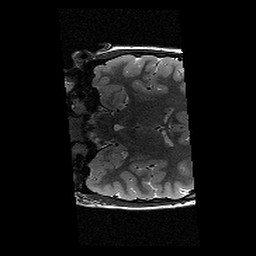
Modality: T2w
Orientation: coronal
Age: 10
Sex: female
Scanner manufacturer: siemens
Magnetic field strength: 3 T
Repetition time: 9.23 s
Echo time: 0.067 s